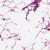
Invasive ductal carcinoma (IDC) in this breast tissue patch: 0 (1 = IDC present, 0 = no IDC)